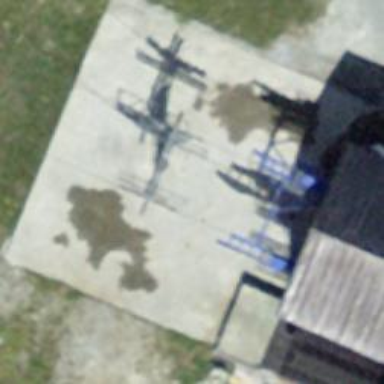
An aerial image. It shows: Pylon used for aerialway.